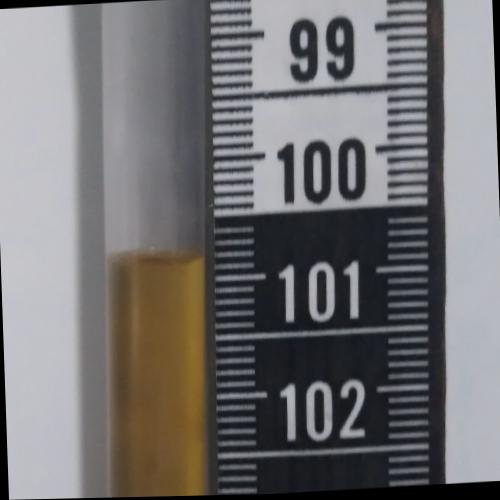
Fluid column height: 100.8 cm